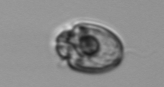
Label: Amphidinium